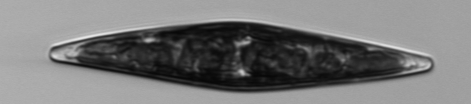
Label: Pleurosigma